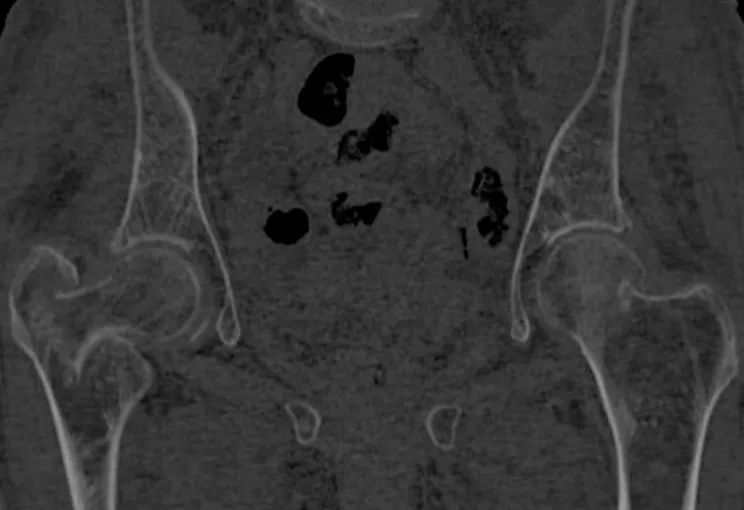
Preoperative CT scan of both hips confirmed the radiographic diagnosis and excluded pathological fractures.
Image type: radiology (ct)